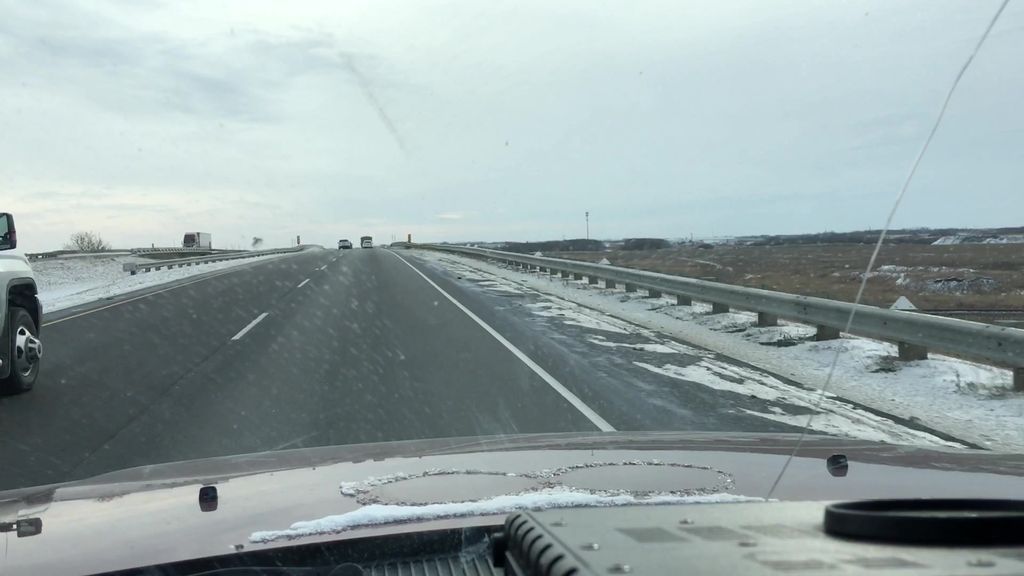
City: saskatoon